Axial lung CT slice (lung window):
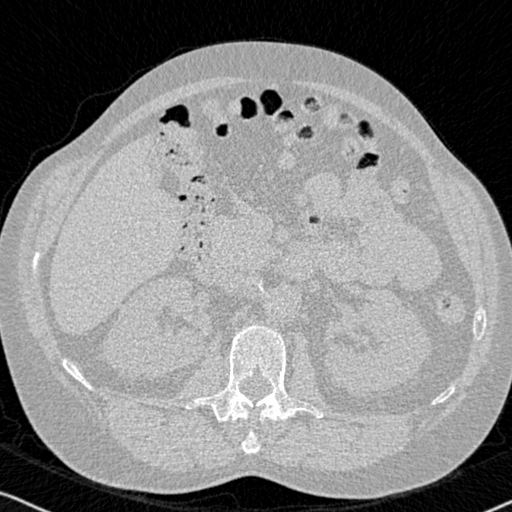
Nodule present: no